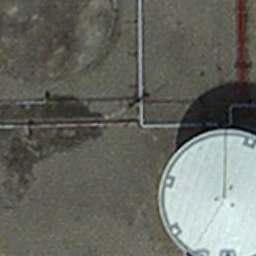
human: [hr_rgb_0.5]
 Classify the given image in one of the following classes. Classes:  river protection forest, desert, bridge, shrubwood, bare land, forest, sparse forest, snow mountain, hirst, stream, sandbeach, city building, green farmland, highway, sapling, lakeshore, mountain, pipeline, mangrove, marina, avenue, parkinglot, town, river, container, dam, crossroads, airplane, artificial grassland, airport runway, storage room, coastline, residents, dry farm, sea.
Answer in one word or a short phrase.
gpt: storage room